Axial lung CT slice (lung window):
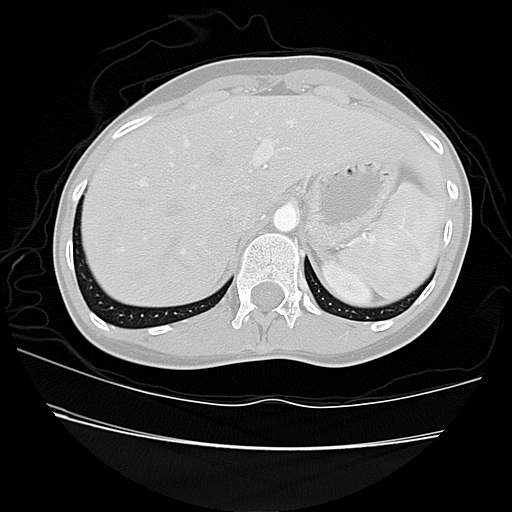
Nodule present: no